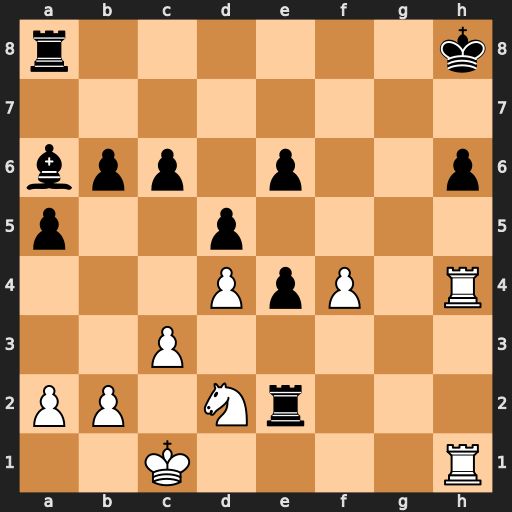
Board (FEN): r6k/8/bpp1p2p/p2p4/3PpP1R/2P5/PP1Nr3/2K4R
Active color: w
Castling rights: -
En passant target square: -
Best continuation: Rxh6+ Kg7 Rh7+ Kg6 R1h6+ Kf5 Rf7+